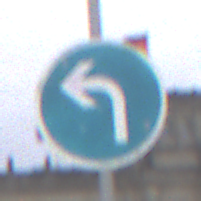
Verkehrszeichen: VorgeschriebeneFahrtrichtungLinks
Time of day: Midday
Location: Outdoor (Suburban)
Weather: Overcast
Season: NotSpecified
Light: Natural